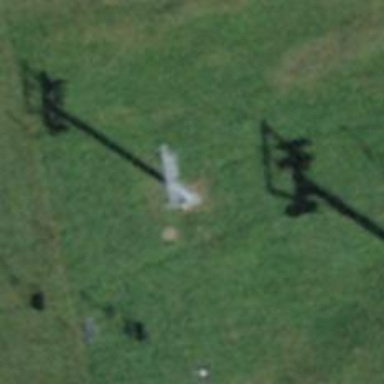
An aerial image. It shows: Pylon used for aerialway.